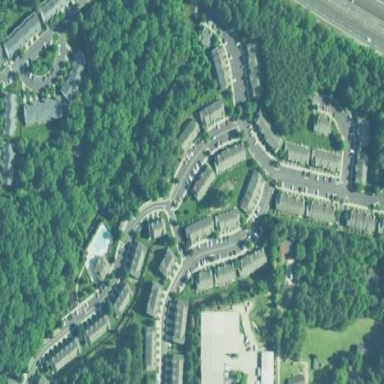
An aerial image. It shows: Residential area within neighborhood.